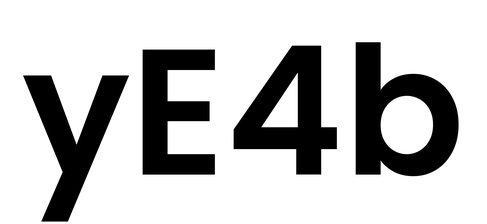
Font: Poppins-SemiBold